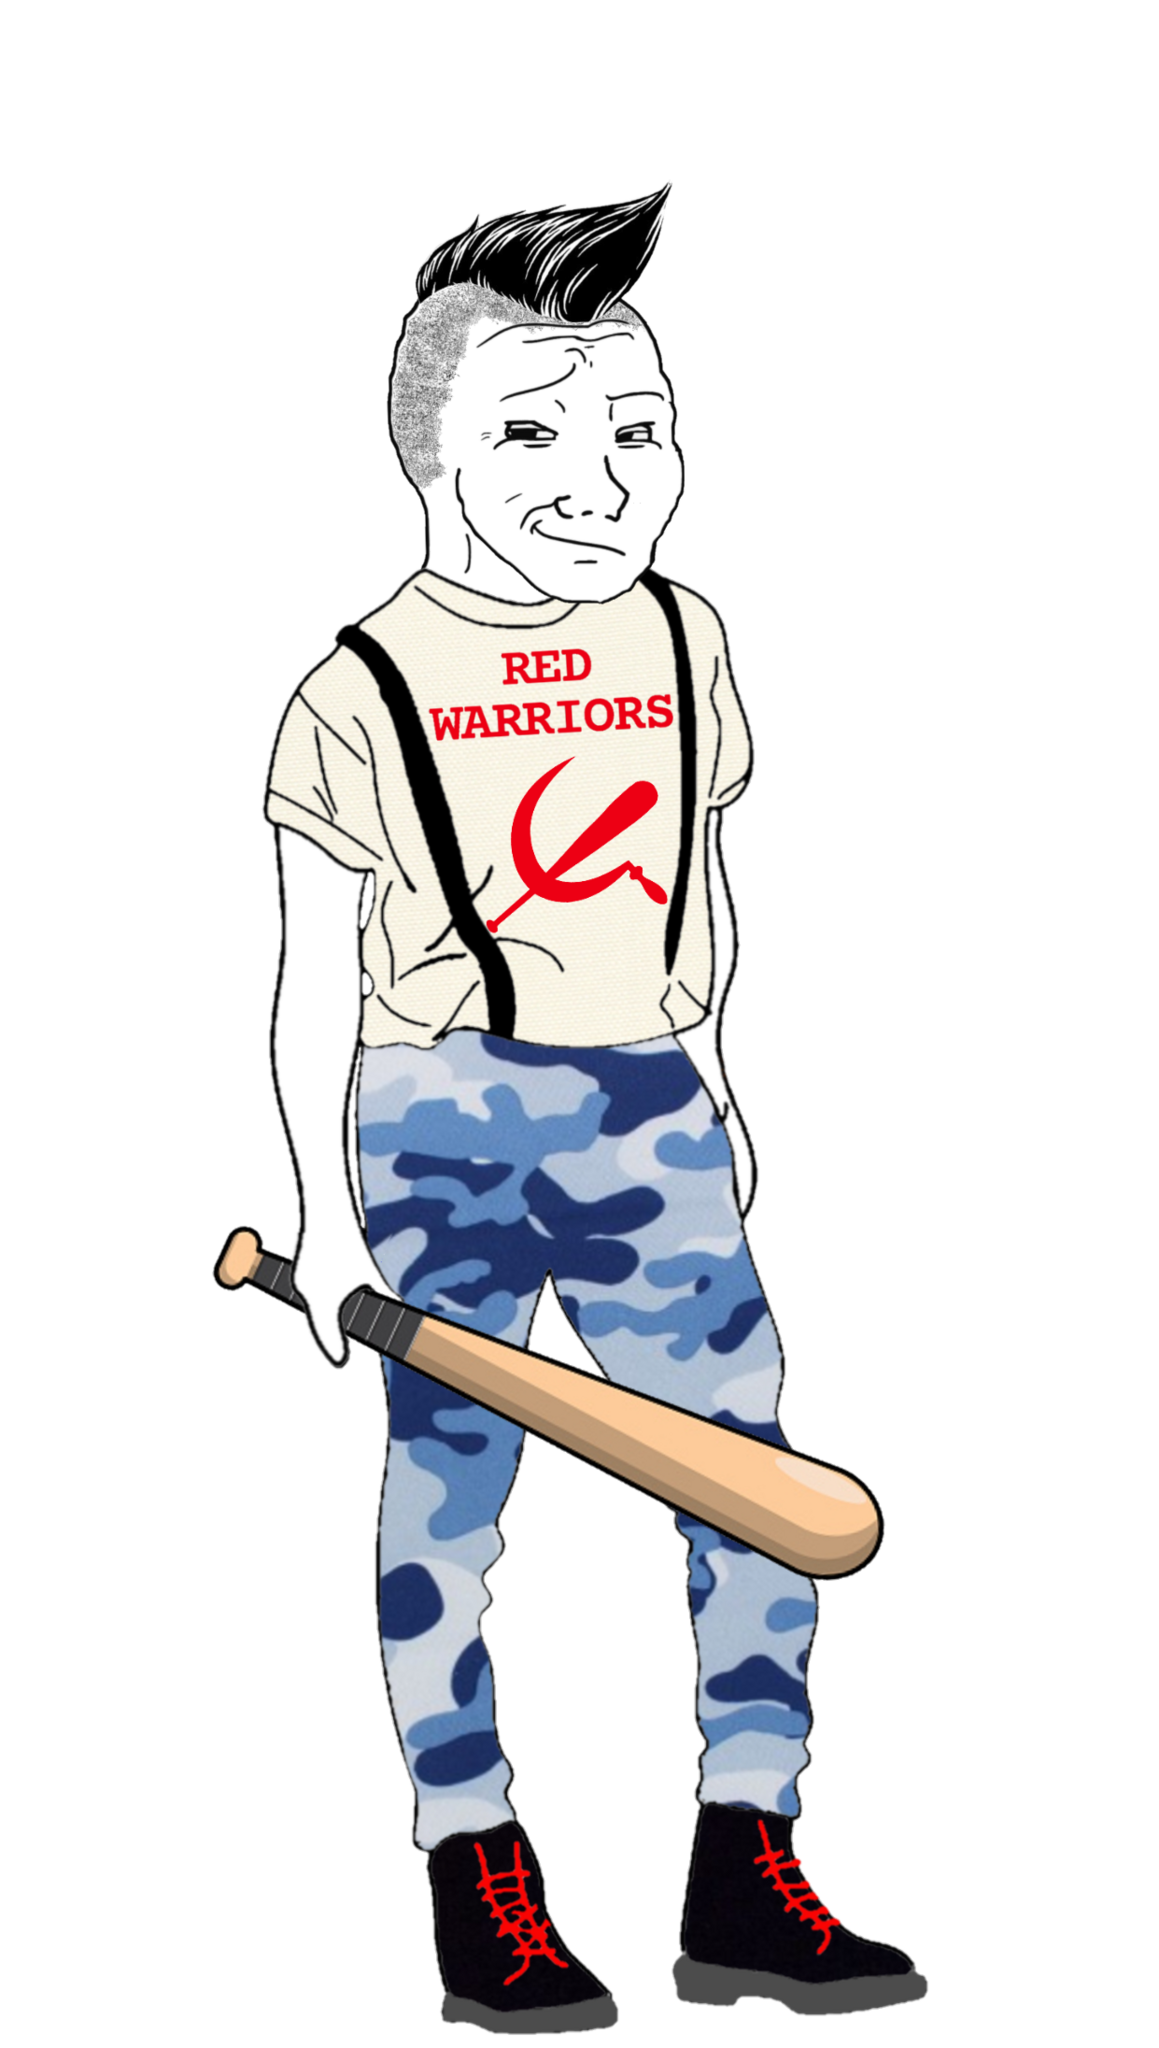
Label: 5_Smugjak